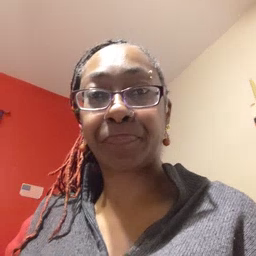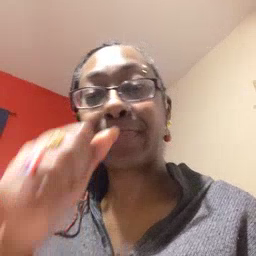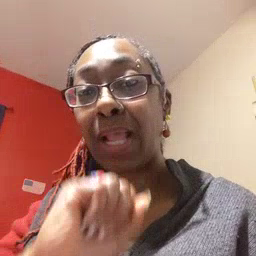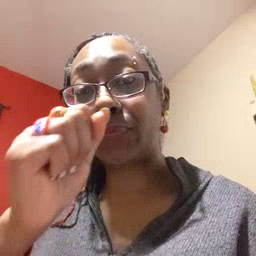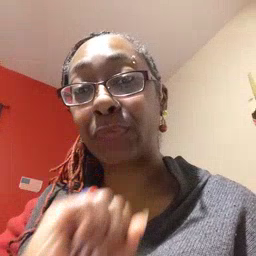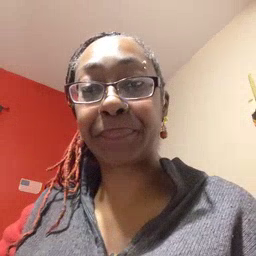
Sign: icecream